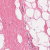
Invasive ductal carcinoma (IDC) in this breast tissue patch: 0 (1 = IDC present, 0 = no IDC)